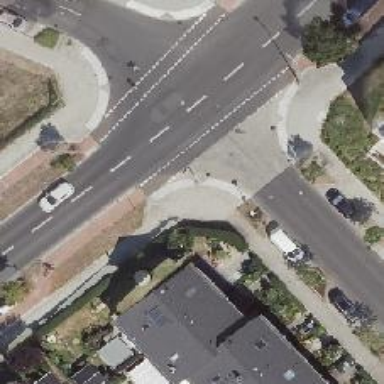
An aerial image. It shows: Uncontrolled crossing along footway.